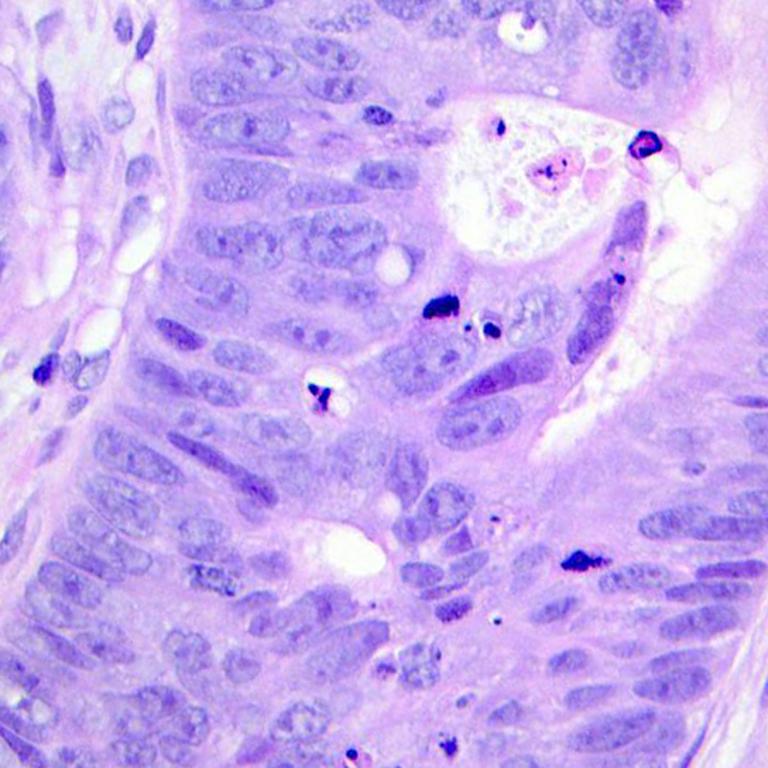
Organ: colon
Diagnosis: adenocarcinomas